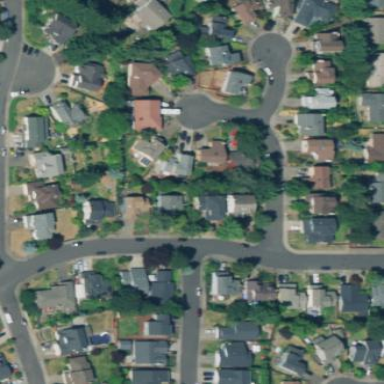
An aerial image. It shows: Residential area composed of single-family homes.